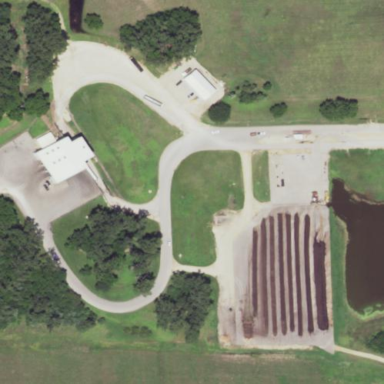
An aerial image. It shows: Waste transfer station.